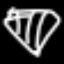
Label: diamond